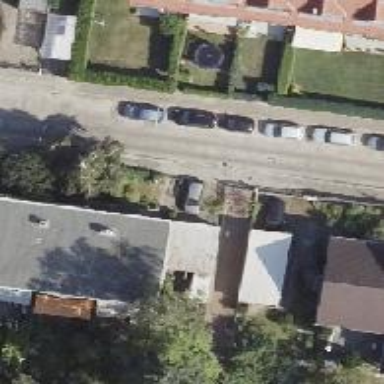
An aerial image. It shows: Residential road with separate concrete plate sidewalks.